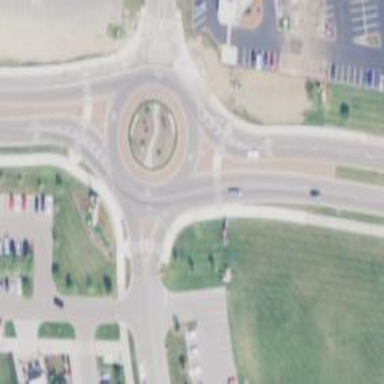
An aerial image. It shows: Footway located on traffic island.